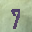
Label: 7